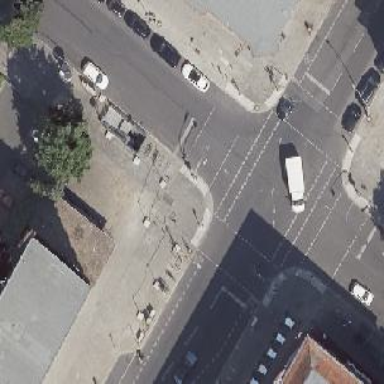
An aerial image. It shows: Footway crossing with traffic signals.